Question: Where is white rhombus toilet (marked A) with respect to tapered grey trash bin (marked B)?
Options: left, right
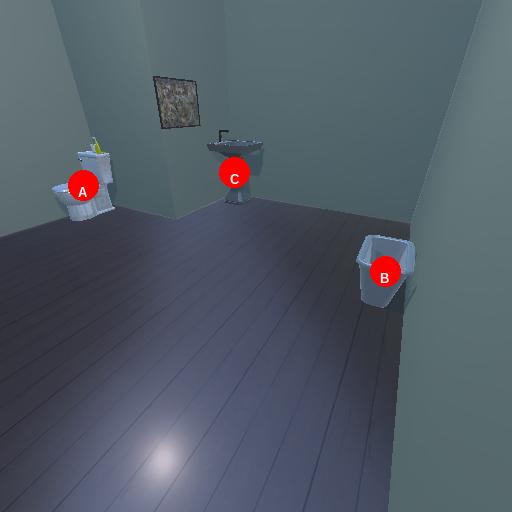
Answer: left